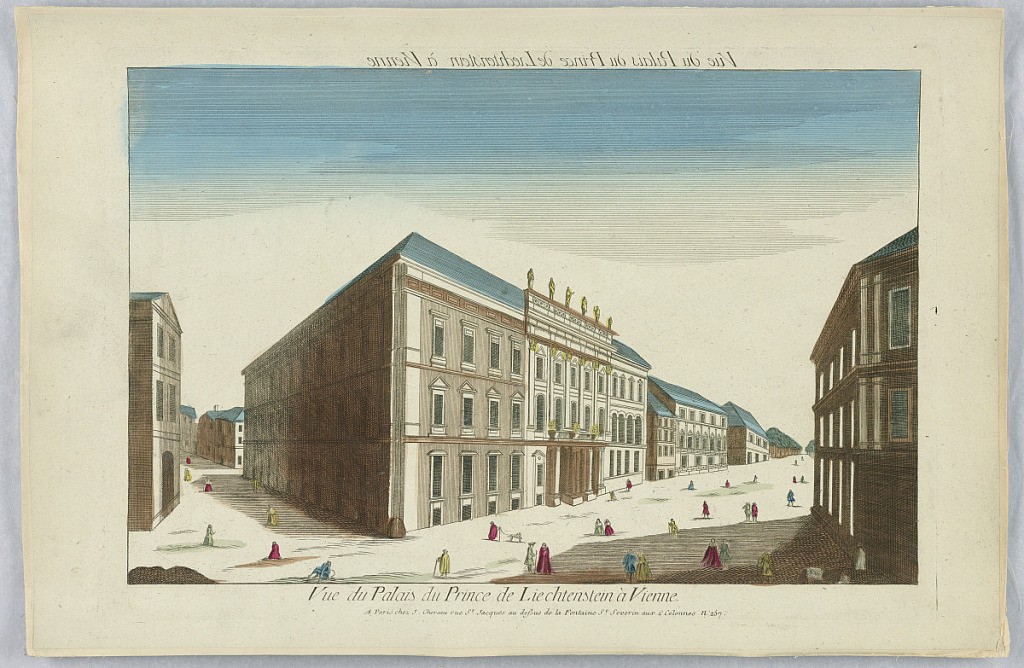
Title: Peep-Show Print
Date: mid-18th century
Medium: Engraving and brush and wash on paper
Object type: Print
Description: Peep-show print